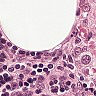
Metastatic tissue present: no